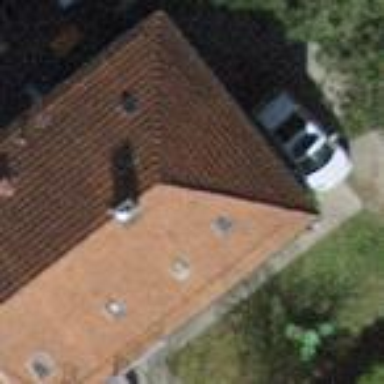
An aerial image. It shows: Apartments building with gabled tile roof.